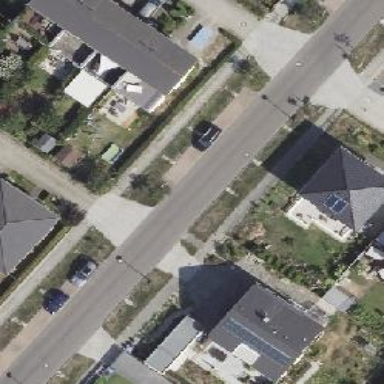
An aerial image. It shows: Residential road with asphalt surface and separate sidewalk.